Interaction volume radius: 5 \u00c5
Interaction volume height: 10 \u00c5
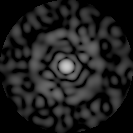
Disorder parameter: 0.8137